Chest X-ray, PA view. Patient: 18 years old, sex M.
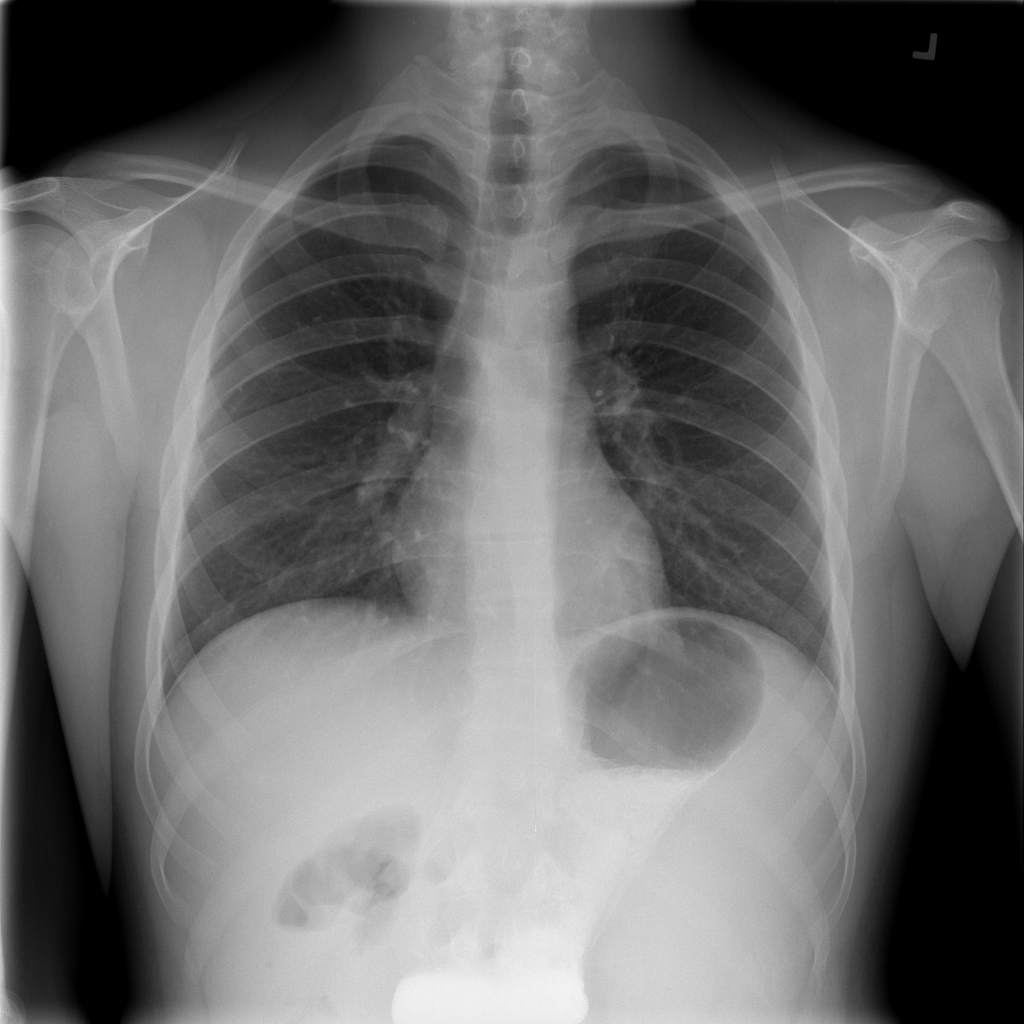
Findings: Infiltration